Question: In a WPF project I have the following scenario:
- - -
Whenever I click the ToggleSwitch, the parent Button click event is triggered. How to prevent this behaviour?

'''
<Button x:Name="btn1" Height="40" BorderThickness="0" Width="auto" HorizontalAlignment="Stretch" Margin="0,0,0,0" Style="{DynamicResource SquareButtonStyle}" Click="Button_Click">
<Grid Margin="0,0,0,0" HorizontalAlignment="Stretch" VerticalAlignment="Stretch">
<Grid.ColumnDefinitions>
<ColumnDefinition Width="50" />
<ColumnDefinition Width="100" />
<ColumnDefinition Width="*" />
<ColumnDefinition Width="Auto" />
</Grid.ColumnDefinitions>
<TextBlock VerticalAlignment="Center" Width="auto" Grid.Column="1">Services</TextBlock>
<Controls:ToggleSwitch Grid.Column="3" x:Name="enabledSwitch4"
VerticalAlignment="Center"
Width="Auto"
Style="{StaticResource MahApps.Metro.Styles.ToggleSwitch.Win10}"
OnLabel="" OffLabel=""
IsChecked="True" HorizontalAlignment="Center" />
</Grid>
</Button>
'''
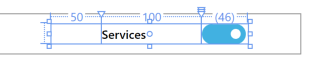
Answer: You can handle/prevent this at the Button's click event.
'''
private async void ButtonClick(object sender, RoutedEventArgs e)
{
if (e.OriginalSource != sender)
{
// do nothing if clicked the ToggleSwitch
e.Handled = true;
}
else
{
// handle the button click action
await this.ShowMessageAsync(string.Empty, "Yeah, you clicked the real button!");
}
}
'''
<URL>